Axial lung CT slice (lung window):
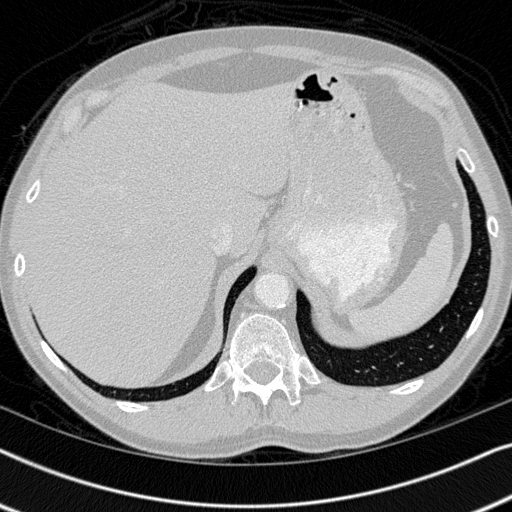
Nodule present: no